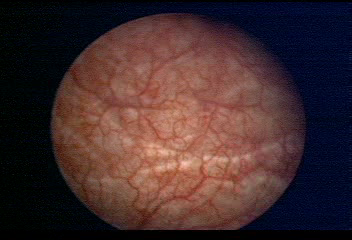
Modality: WLC
Class: Normal mucosa
Bladder cancer association: No